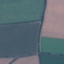
Land use / land cover class: AnnualCrop